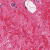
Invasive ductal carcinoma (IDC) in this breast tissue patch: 0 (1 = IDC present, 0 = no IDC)